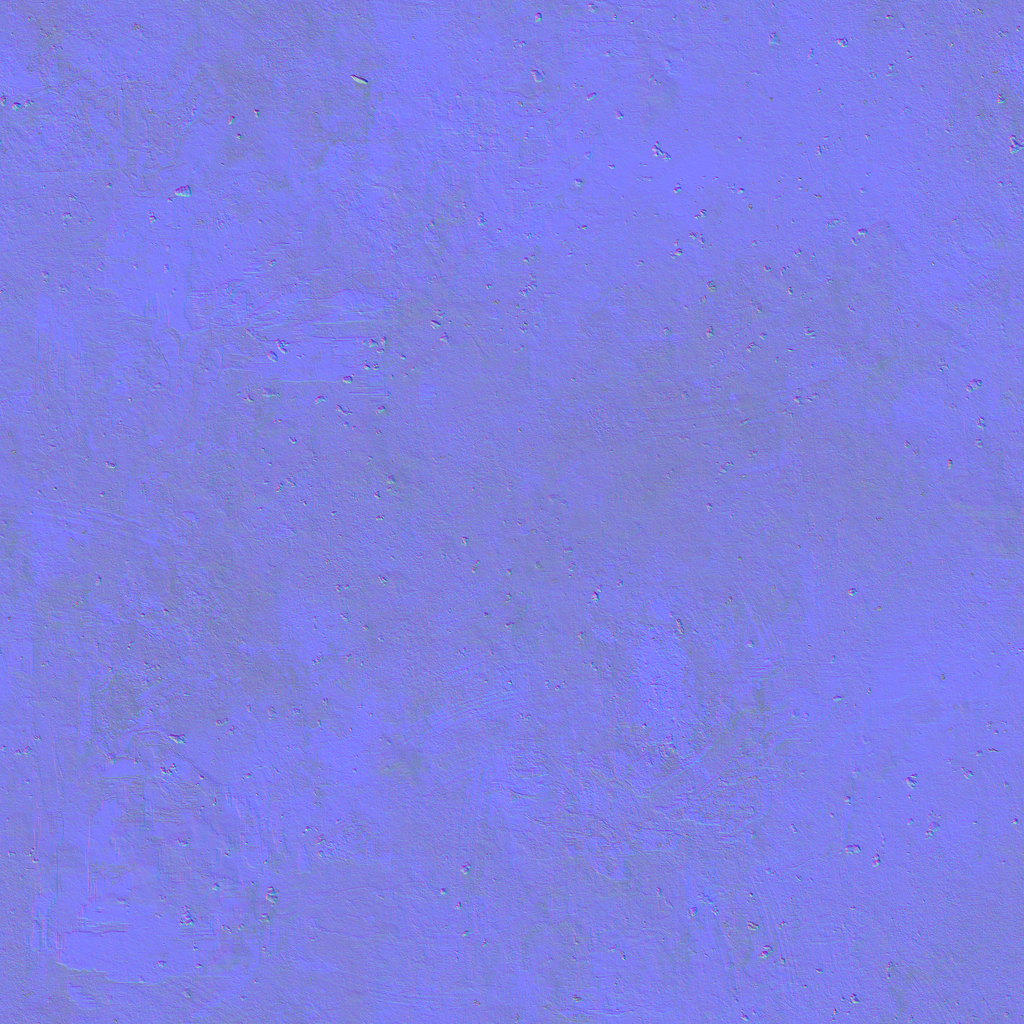
Texture map type: NormalGL